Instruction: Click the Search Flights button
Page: home
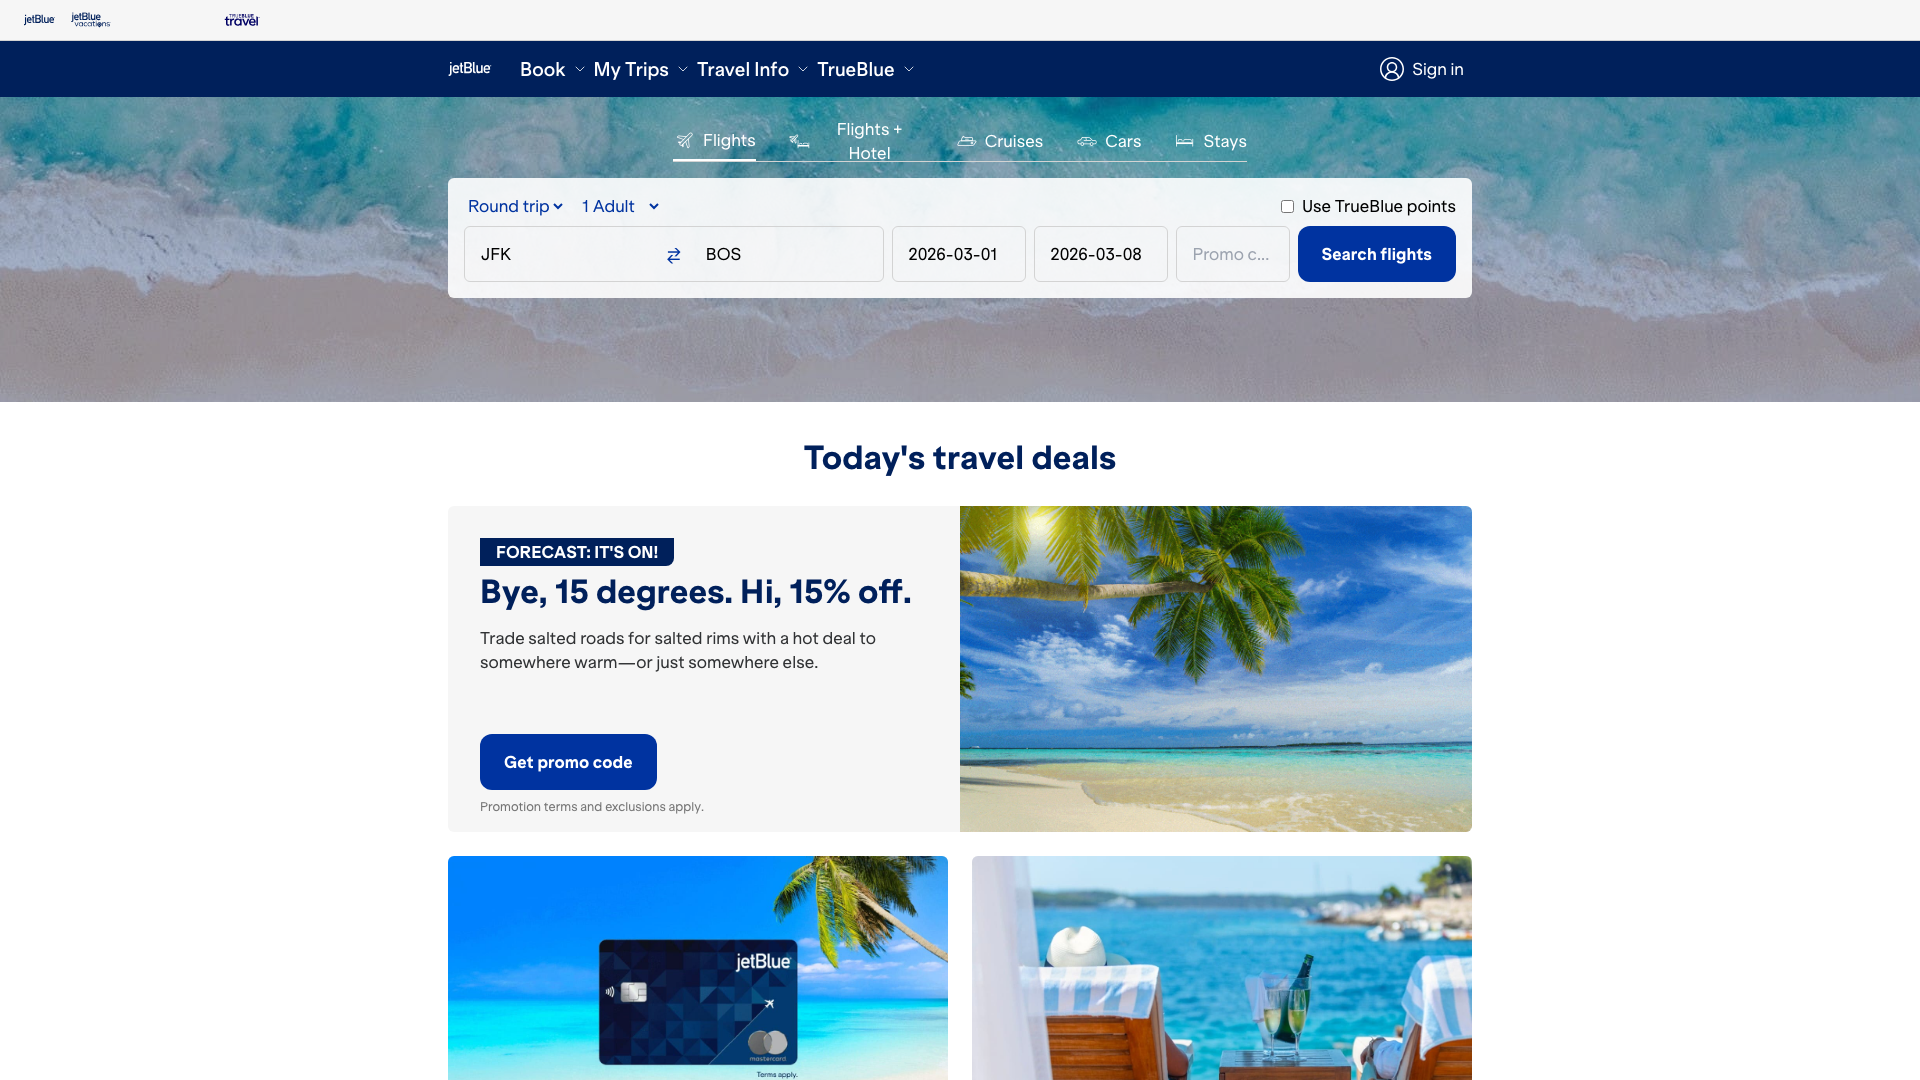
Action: click